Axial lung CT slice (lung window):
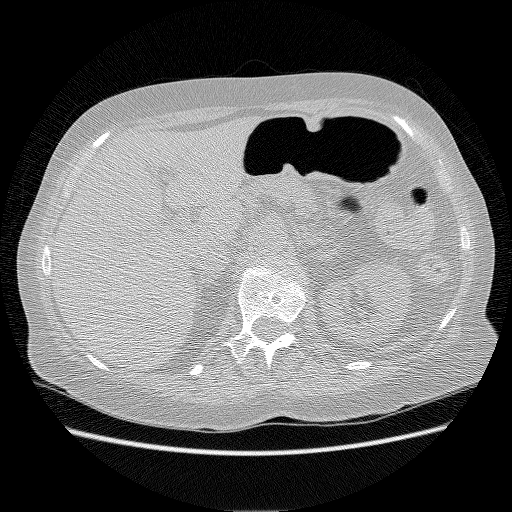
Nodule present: no